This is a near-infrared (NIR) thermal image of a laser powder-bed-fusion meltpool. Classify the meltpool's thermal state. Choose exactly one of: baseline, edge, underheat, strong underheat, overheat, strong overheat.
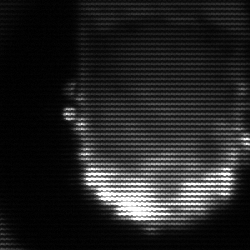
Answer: baseline